Question: I have Visual Studio 2008 Pro. SP1 and Hotfix
> KB958502 - JScript Editor support for
"-vsdoc.js" IntelliSense doc. files
installed, but still no intellisense Support is available in VS2008.
'''
<script type="text/javascript" src="Scripts/jquery-1.6.1.js">
$("#TextBox1").
</script>
'''

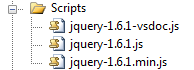
Answer: You should use 'jquery-1.4.1.js' , 'jquery-1.4.1.min.js' and 'jquery-1.4.1-vsdoc' insteated of version 1.6.1 in vs2008